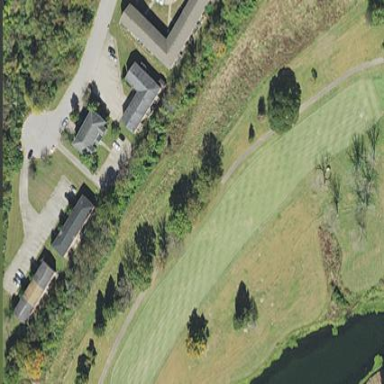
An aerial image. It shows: Grassy area designated as golf fairway.